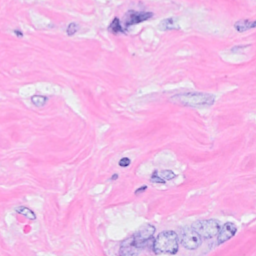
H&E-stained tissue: Breast